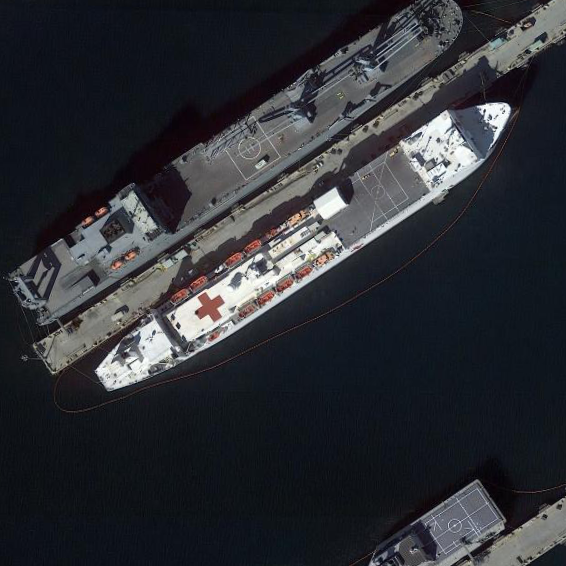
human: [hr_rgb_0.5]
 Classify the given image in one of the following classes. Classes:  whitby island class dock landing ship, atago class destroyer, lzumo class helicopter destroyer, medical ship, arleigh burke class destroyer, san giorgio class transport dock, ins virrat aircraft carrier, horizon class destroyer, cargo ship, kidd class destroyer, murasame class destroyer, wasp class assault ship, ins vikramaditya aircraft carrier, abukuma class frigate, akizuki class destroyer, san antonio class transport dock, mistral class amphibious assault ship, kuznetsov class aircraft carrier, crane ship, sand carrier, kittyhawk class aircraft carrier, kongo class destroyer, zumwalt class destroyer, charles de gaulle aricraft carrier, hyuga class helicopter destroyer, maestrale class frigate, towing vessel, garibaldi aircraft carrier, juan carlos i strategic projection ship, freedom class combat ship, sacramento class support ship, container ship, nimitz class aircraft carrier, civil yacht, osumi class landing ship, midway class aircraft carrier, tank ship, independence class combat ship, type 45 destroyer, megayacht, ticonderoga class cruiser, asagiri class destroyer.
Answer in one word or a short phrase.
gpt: Medical ship